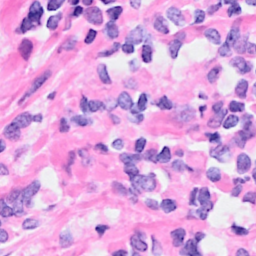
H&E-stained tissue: Breast